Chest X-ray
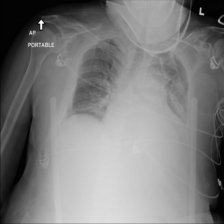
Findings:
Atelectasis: positive
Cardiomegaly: negative
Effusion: negative
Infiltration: positive
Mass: negative
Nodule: negative
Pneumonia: negative
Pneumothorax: negative
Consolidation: negative
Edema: negative
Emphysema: negative
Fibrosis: negative
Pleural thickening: negative
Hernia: negative